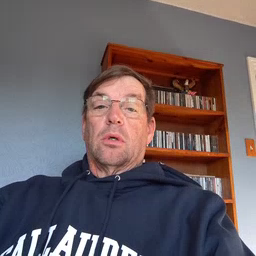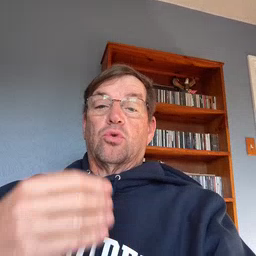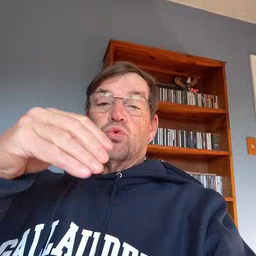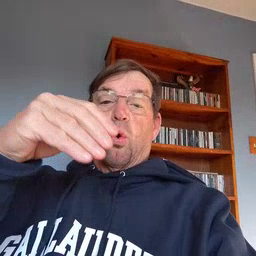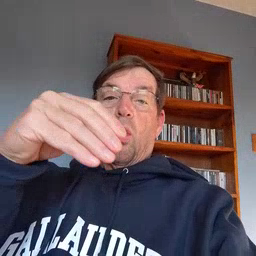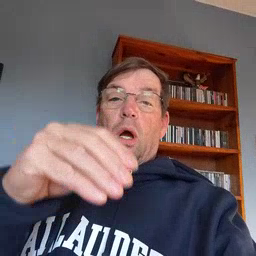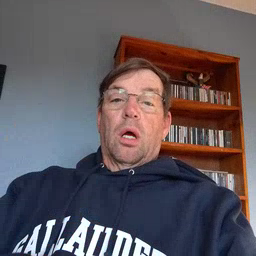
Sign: store